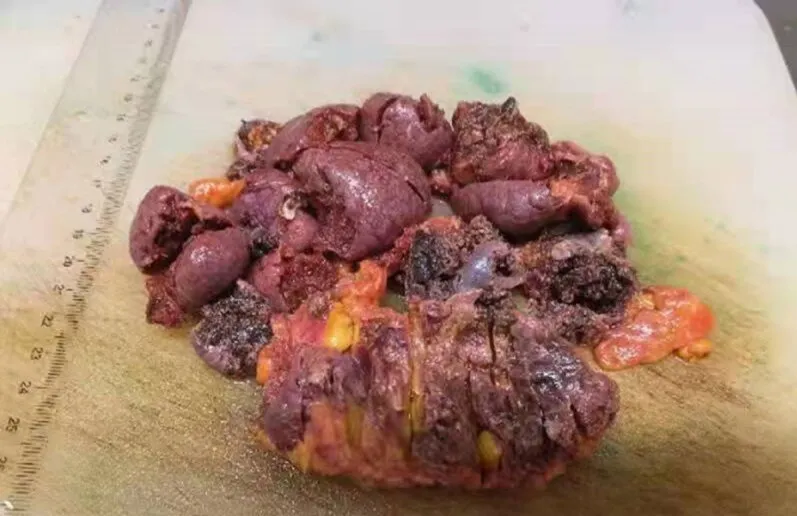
Laparoscopic surgery to remove multiple spleens.
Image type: medical_photograph (other_medical_photograph)